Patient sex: F
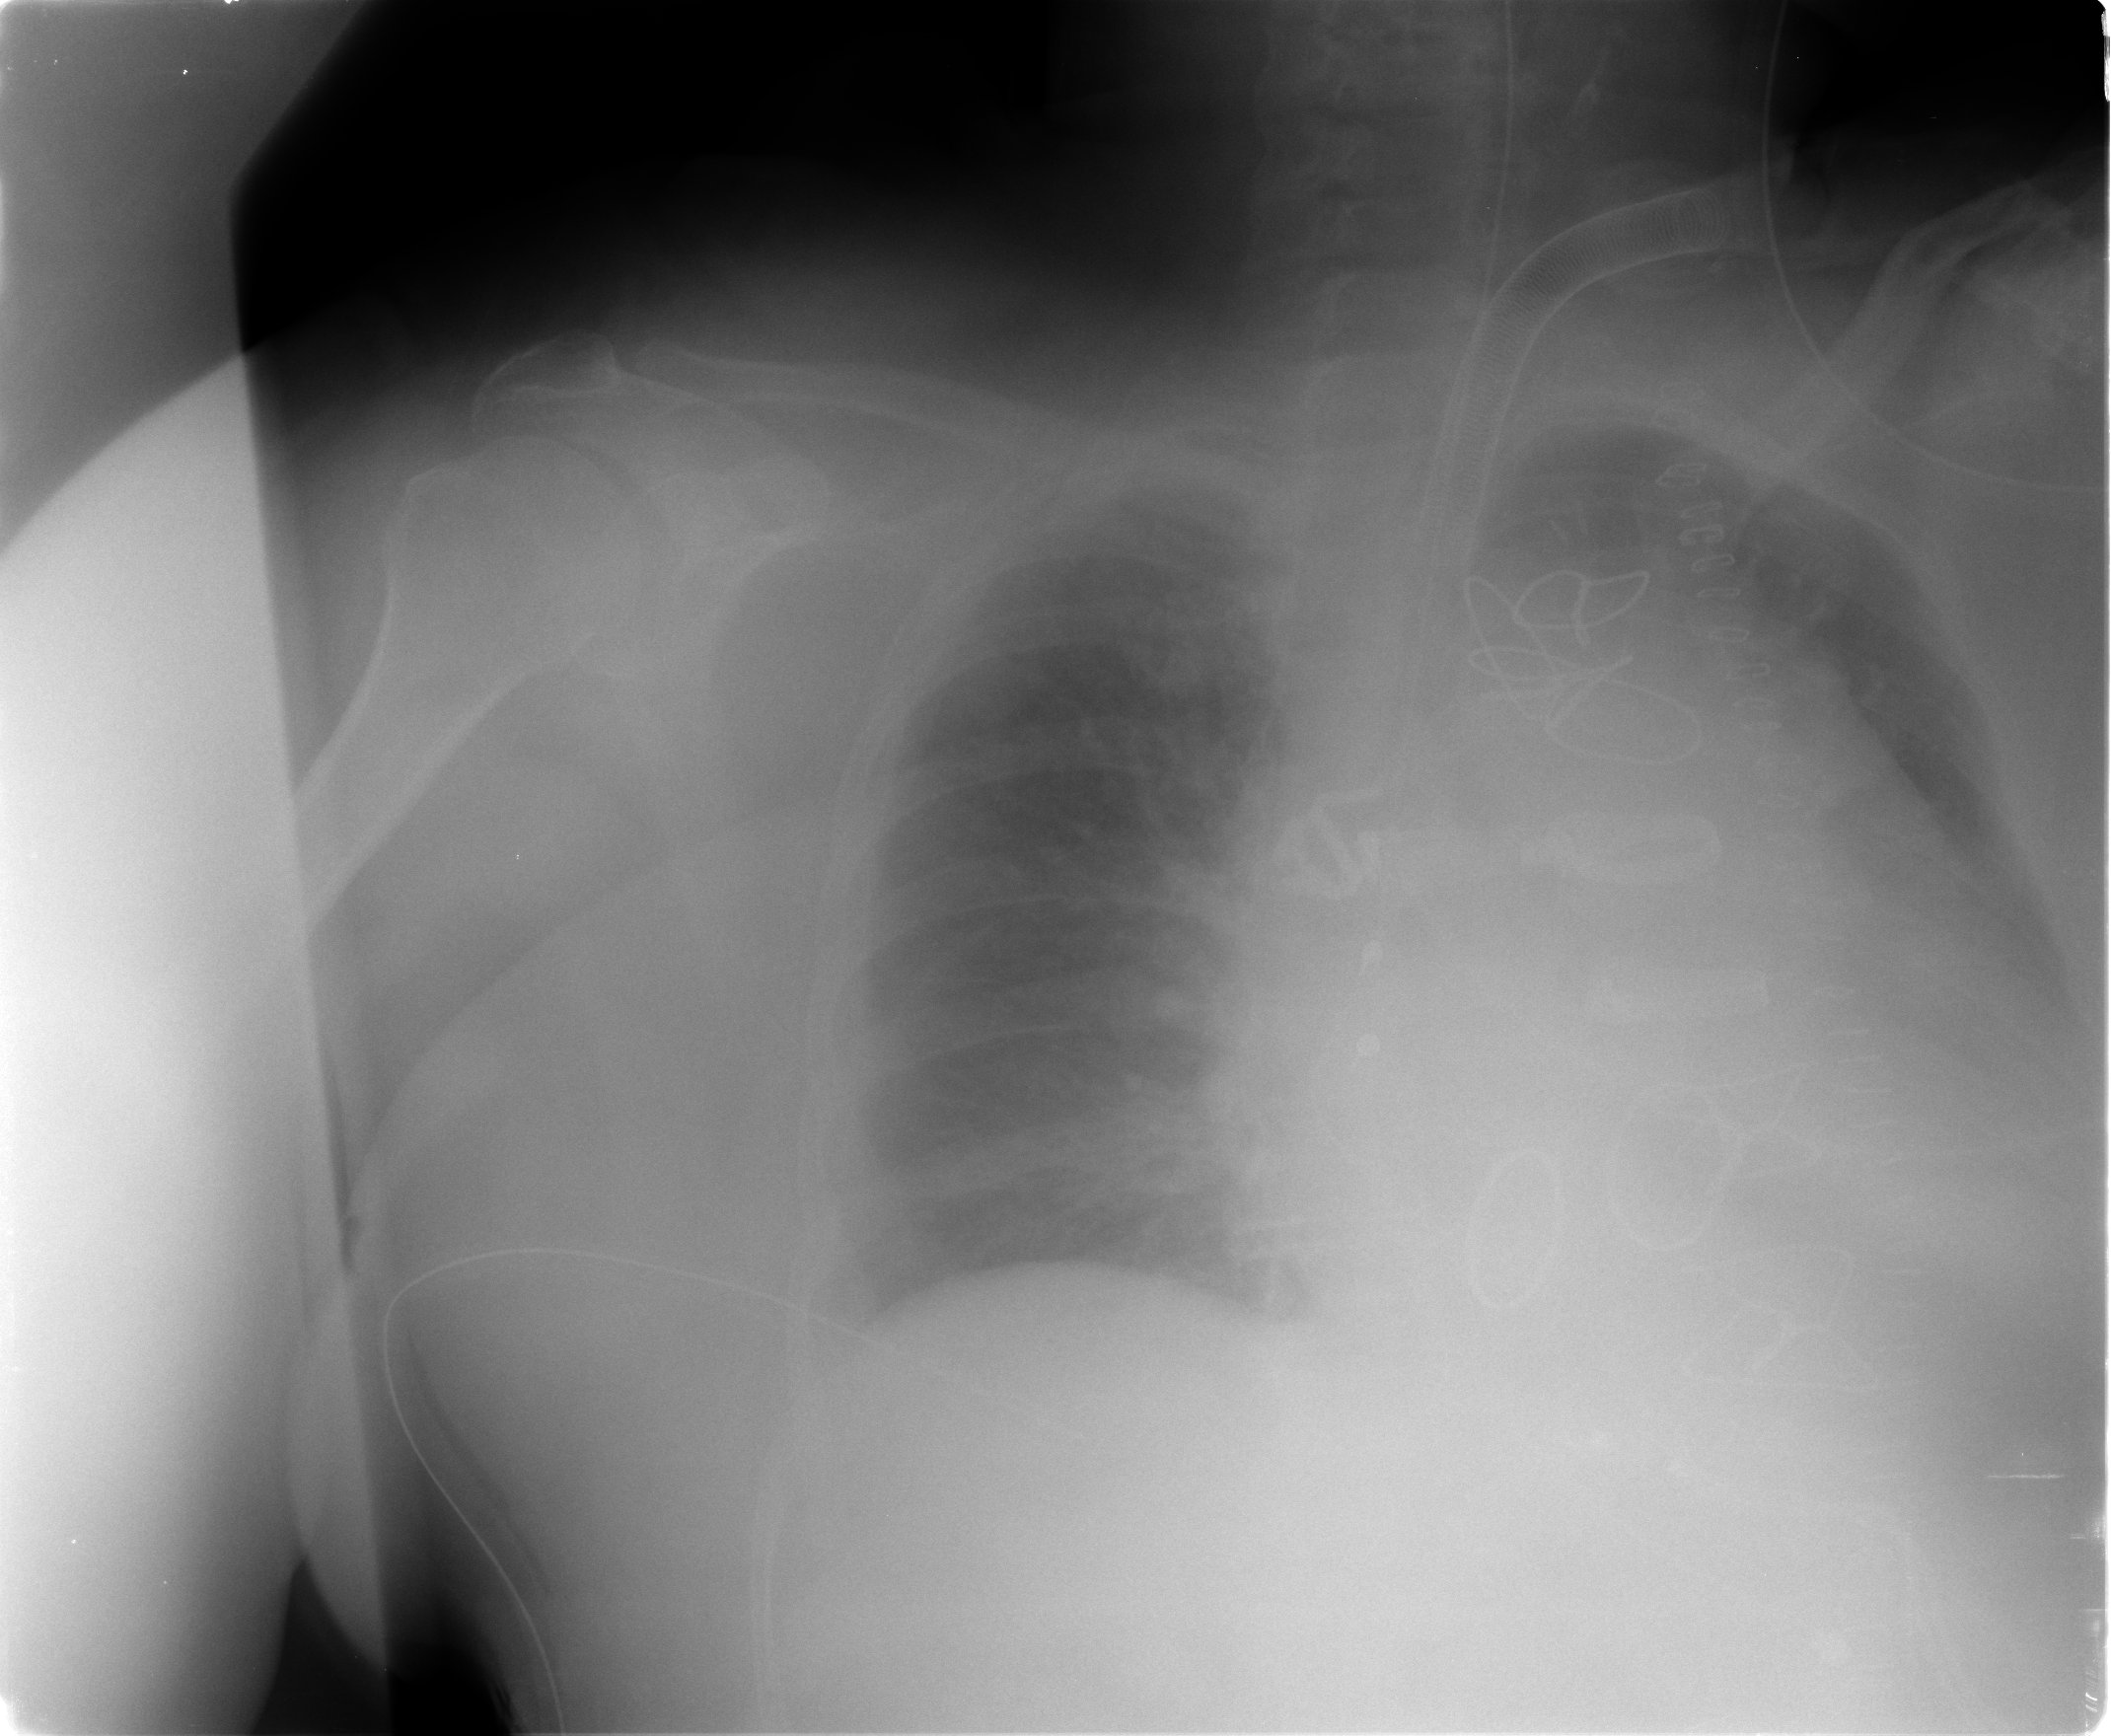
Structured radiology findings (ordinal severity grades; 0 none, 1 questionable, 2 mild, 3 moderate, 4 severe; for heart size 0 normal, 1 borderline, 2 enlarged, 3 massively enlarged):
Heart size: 2
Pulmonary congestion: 2
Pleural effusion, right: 1
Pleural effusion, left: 2
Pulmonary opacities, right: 0
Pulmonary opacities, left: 0
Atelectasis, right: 0
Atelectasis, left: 2